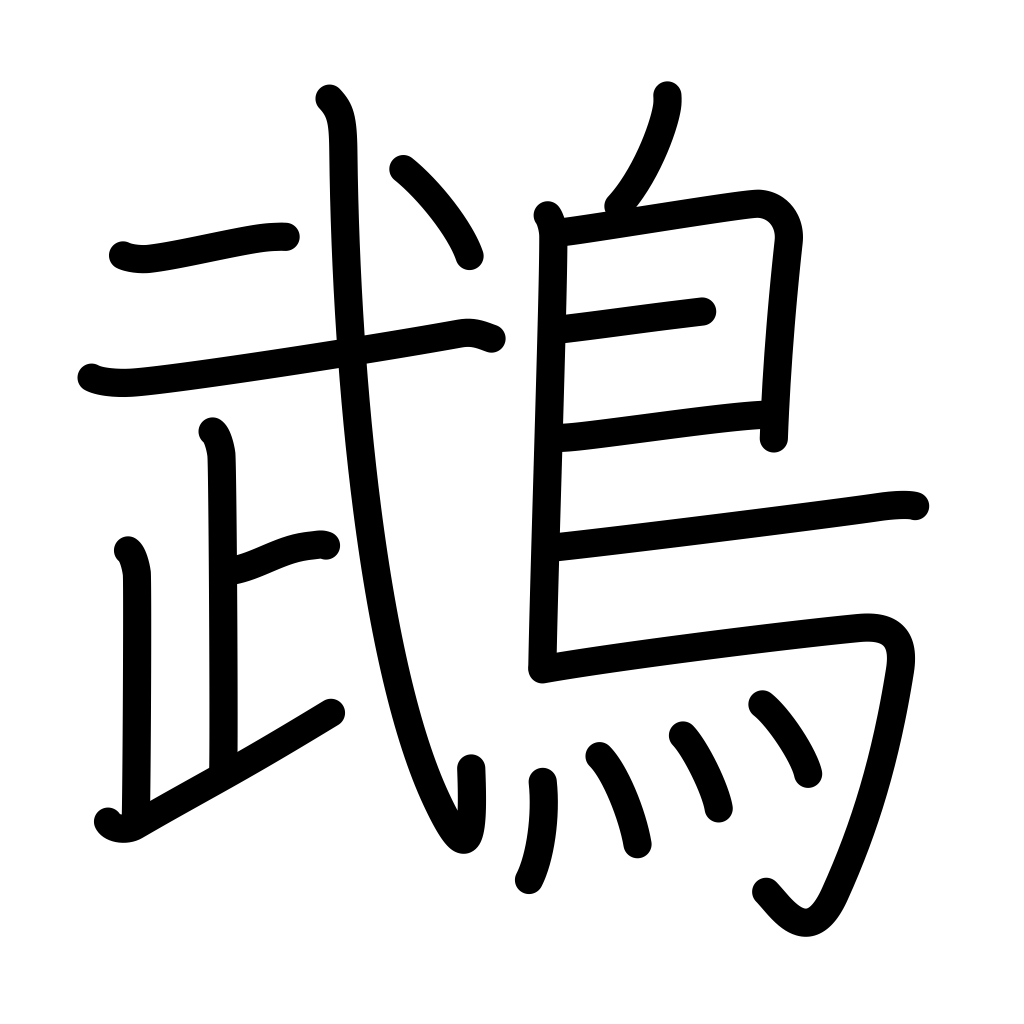
Meaning: cockatoo